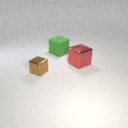
large green rubber cube behind large red metal cube